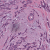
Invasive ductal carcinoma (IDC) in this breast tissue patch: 1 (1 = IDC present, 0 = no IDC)